Question: I made the connection between C++Builder with access
like this: 'ADOConnection> ADOTable> DataSource> DBGrid'
I want to change the value of the current difficulties in this way ADOTable

'''
void __fastcall TForm1::DBGrid1CellClick(TColumn *Column) {
int a, b;
a = ADOTable1->FieldByName("Value1")->AsInteger;
b = ADOTable1->FieldByName("Value2")->AsInteger;
ADOTable1->FieldByName("Total")->AsInteger = a + b;
}
'''
When I run the above command directly in case of error.
I hope you understand what I say. because I do not speak English
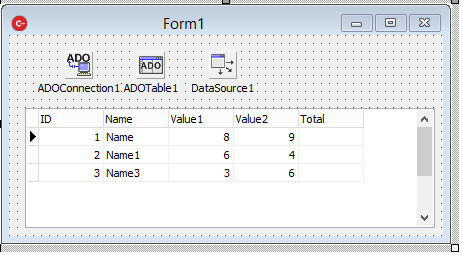
Answer: Before setting field value you need to go into Insert, Append or Edit state:
'''
ADOTable1->Edit(); // edit the current record
ADOTable1->FieldByName("Total")->AsInteger = a + b;
ADOTable1->Post(); // save changes
'''